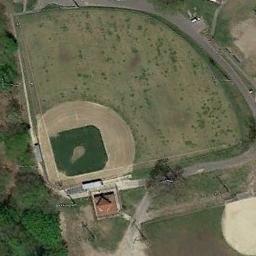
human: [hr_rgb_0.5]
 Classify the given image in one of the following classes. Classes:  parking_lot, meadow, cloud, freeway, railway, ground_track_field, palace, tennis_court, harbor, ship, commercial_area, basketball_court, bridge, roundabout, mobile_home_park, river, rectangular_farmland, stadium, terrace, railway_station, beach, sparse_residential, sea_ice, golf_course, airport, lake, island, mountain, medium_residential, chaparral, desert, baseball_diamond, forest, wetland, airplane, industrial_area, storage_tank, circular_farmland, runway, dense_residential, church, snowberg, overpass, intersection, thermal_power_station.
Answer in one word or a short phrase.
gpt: baseball_diamond